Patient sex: M
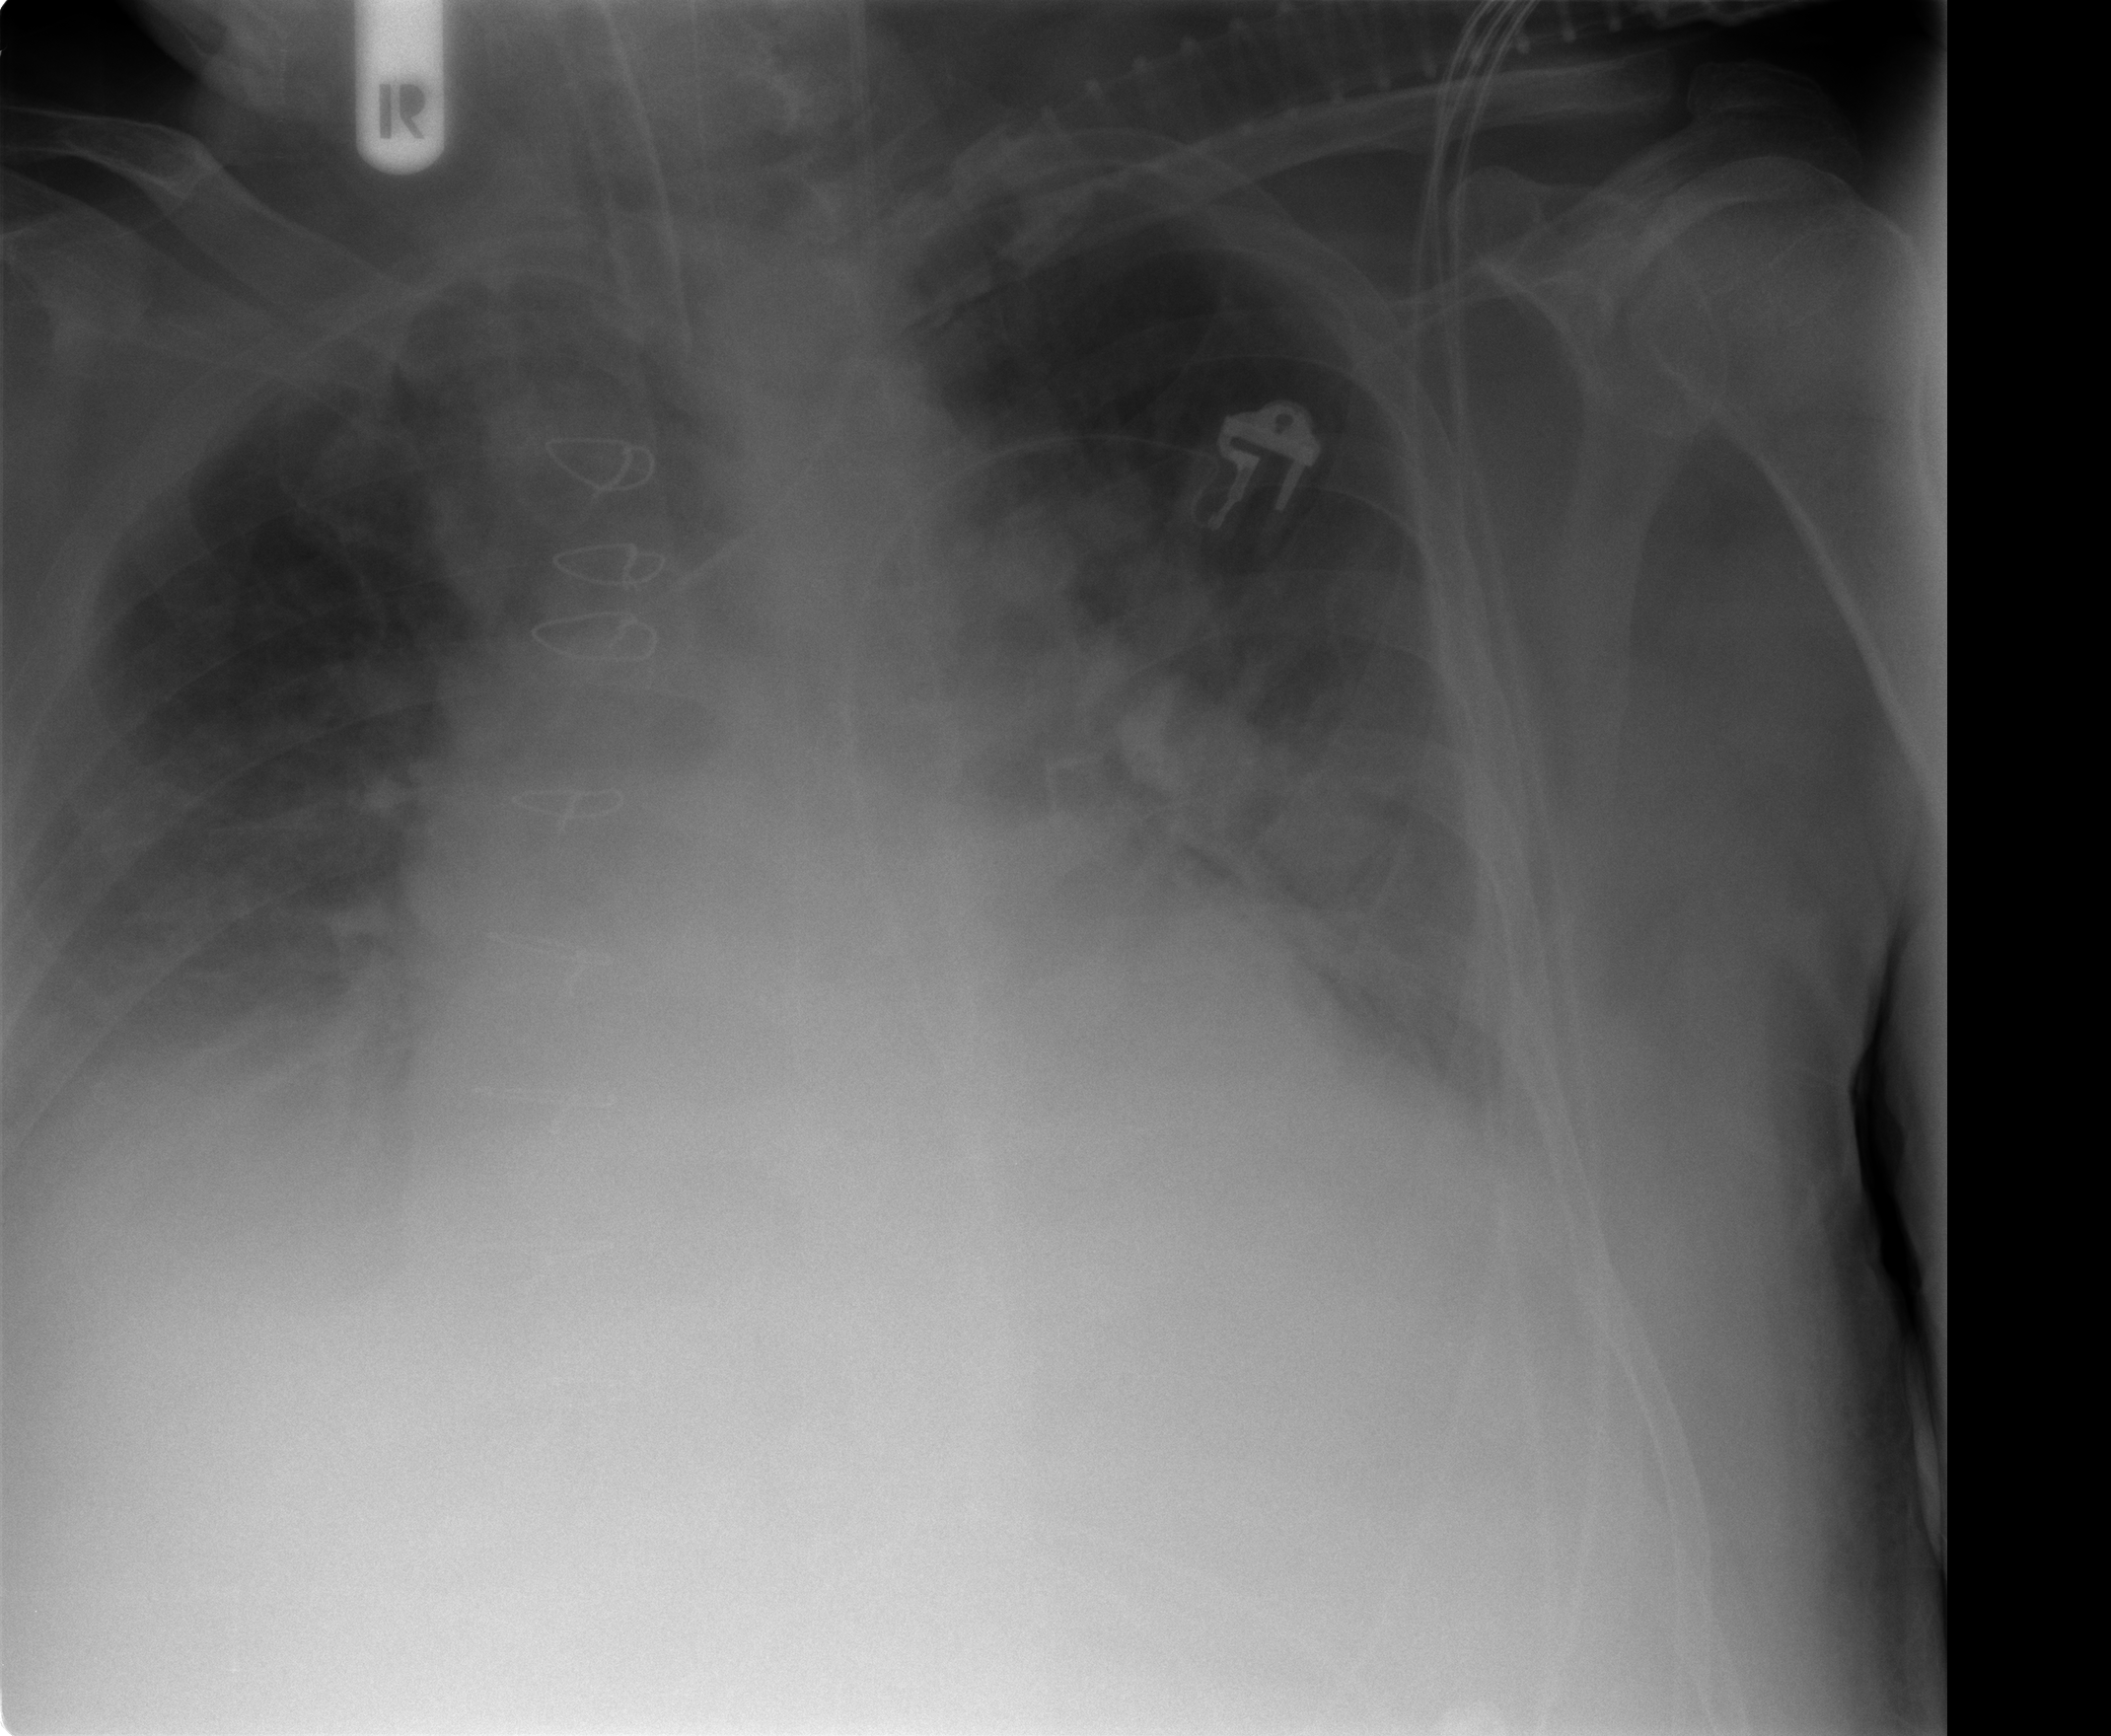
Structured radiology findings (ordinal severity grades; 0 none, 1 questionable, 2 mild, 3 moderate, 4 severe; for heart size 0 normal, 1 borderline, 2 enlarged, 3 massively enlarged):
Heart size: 2
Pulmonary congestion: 1
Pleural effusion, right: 2
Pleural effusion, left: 2
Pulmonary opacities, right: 0
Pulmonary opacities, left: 0
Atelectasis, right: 2
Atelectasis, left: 1